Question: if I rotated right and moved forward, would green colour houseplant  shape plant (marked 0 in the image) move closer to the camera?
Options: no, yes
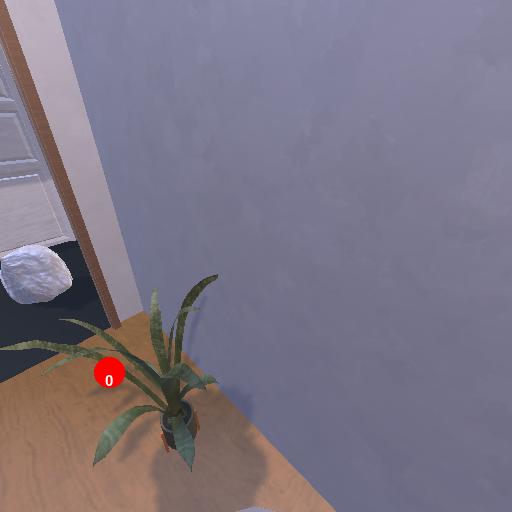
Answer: no